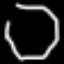
Label: octagon